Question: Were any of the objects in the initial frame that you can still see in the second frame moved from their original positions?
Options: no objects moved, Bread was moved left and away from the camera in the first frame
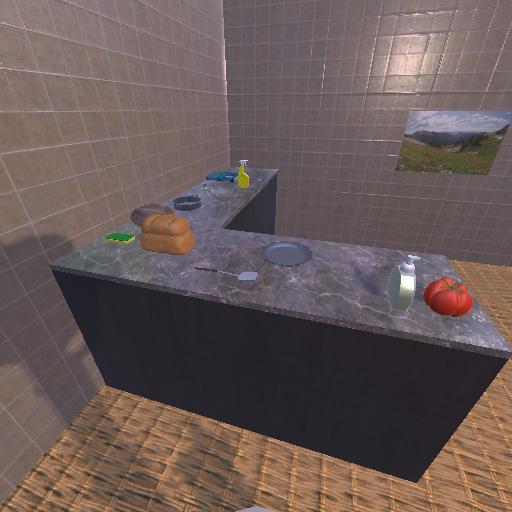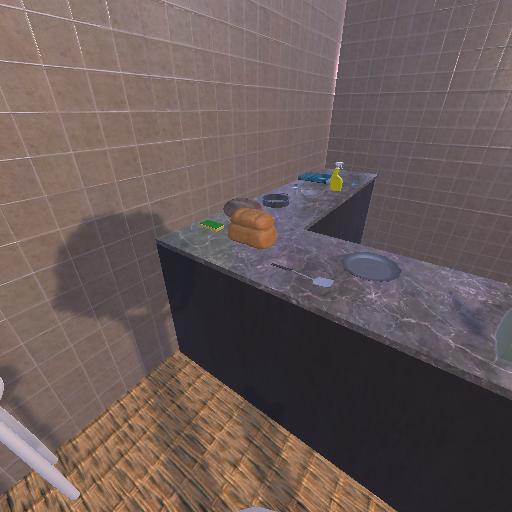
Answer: no objects moved